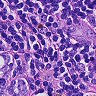
Metastatic tissue present: no